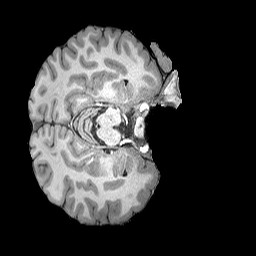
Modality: T1w
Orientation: axial
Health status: ill